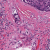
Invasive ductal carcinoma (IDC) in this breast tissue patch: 0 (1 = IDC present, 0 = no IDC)